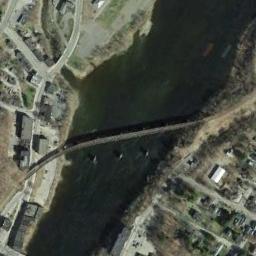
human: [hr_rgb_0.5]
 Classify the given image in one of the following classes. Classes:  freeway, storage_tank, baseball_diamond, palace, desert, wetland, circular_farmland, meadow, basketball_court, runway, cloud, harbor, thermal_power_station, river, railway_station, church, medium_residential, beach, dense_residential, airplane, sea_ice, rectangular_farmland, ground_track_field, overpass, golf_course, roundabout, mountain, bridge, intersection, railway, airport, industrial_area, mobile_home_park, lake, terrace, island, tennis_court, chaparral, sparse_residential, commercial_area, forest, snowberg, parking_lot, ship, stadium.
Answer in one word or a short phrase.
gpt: bridge